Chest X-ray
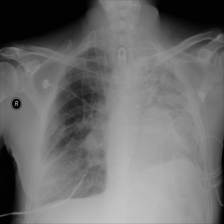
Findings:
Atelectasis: negative
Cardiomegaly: negative
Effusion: negative
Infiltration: negative
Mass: positive
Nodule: negative
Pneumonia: negative
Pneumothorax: negative
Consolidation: negative
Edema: negative
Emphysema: negative
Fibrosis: negative
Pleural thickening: negative
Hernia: negative